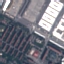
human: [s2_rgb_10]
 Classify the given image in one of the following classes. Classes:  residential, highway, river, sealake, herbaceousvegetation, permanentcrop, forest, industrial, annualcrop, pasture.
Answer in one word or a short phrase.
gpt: Industrial